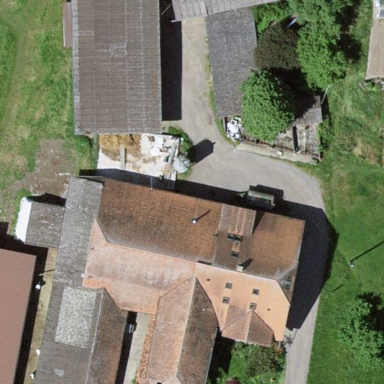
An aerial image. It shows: Farmyard area.